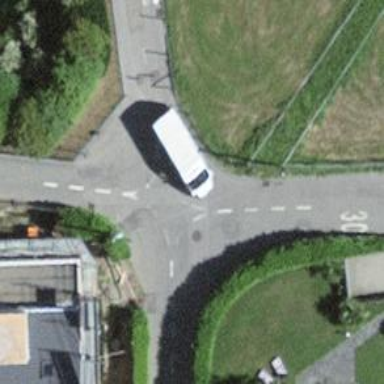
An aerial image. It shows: Bollard.